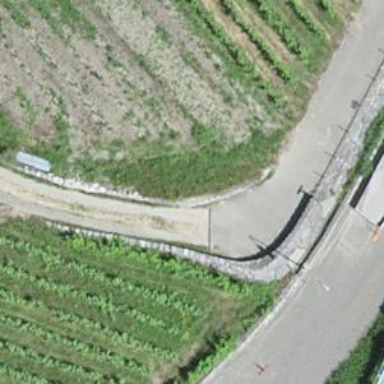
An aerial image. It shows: Track road with grade3 tracktype.